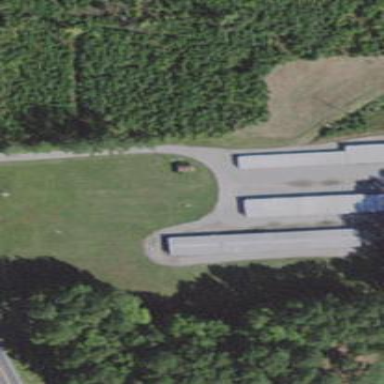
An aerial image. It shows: Commercial area with storage rental shop.